Brain MRI, t1w sequence, axial 2D slice.
Patient: age 46, sex F, weight 90 kg, height 1.9 m
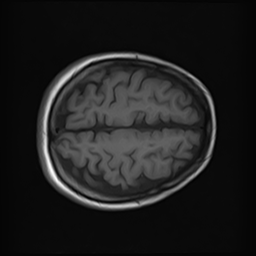